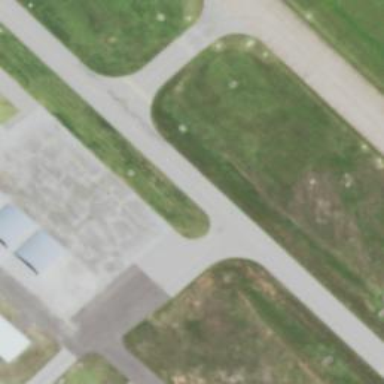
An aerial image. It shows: View of taxiway at the airport.